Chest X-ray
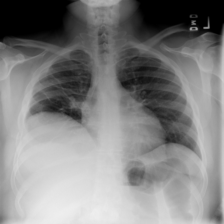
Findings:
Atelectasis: positive
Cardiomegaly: negative
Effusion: negative
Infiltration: negative
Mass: negative
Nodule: negative
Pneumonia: negative
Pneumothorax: negative
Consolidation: negative
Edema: negative
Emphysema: negative
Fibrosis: negative
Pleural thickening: negative
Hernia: negative